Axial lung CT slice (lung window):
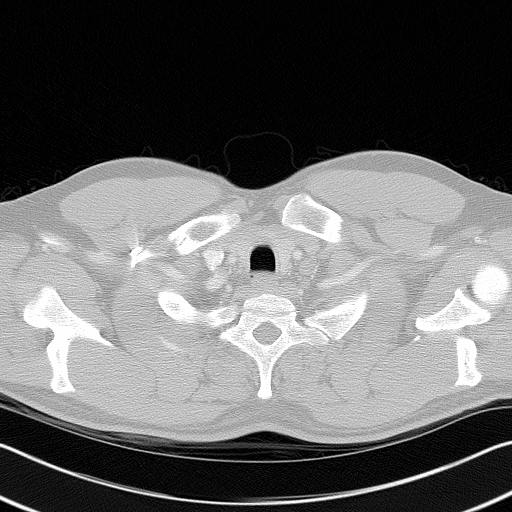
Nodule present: no